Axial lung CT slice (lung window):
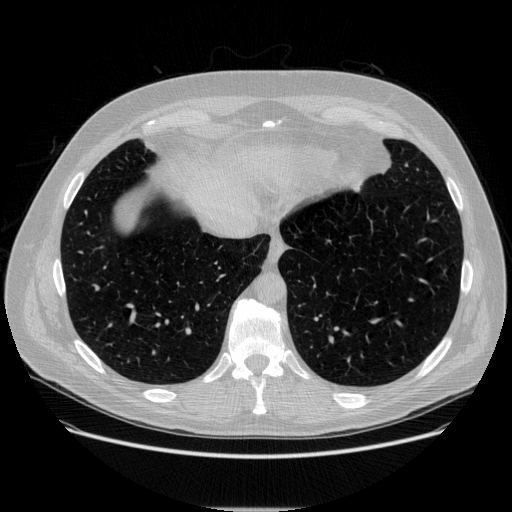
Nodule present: no